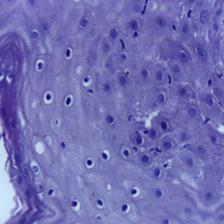
Diagnosis: Normal